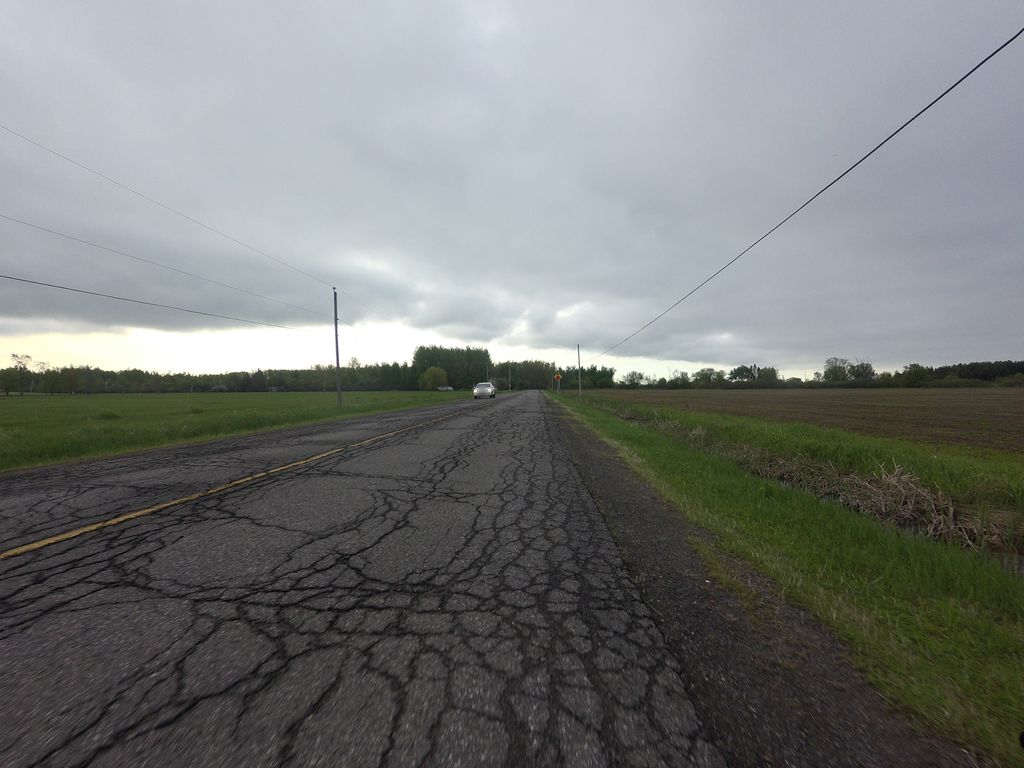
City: ottawa-gatineau